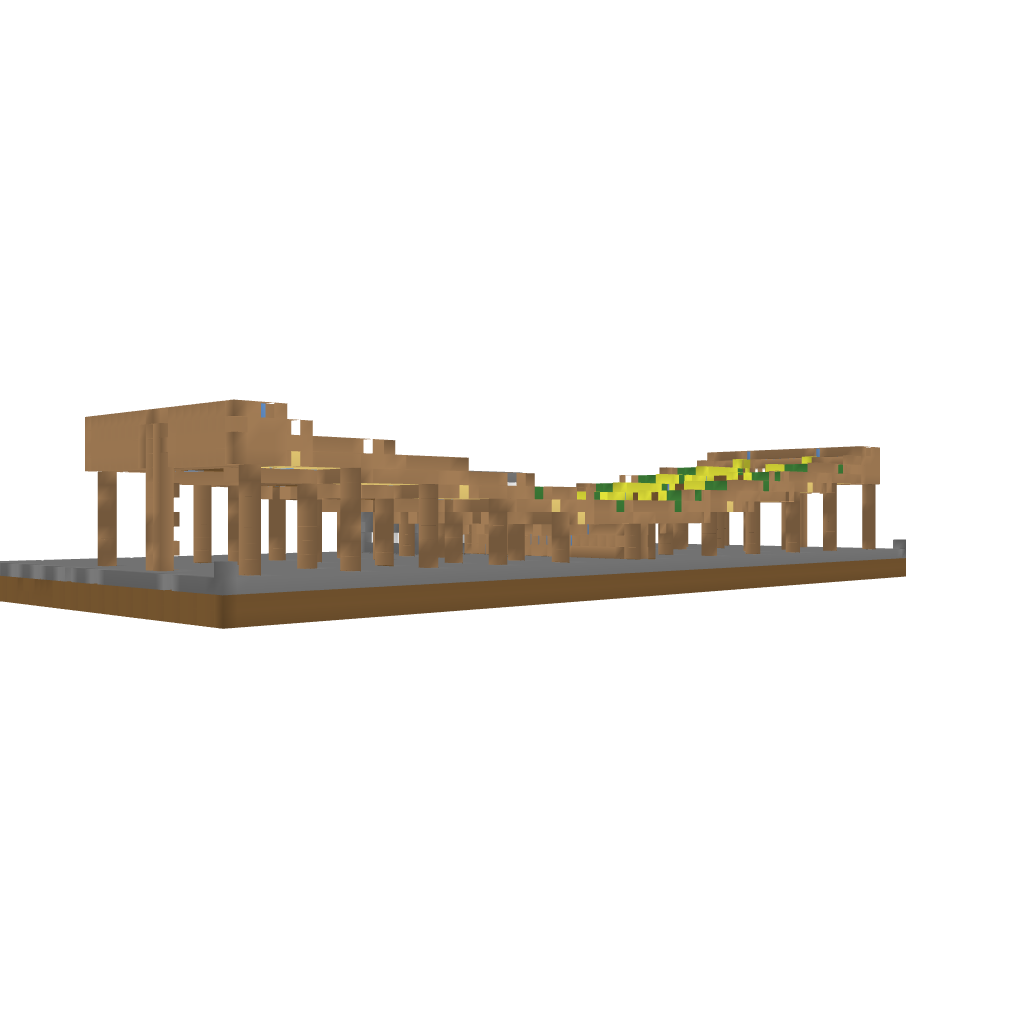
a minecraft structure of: Semi-AutoFarm bad low quality